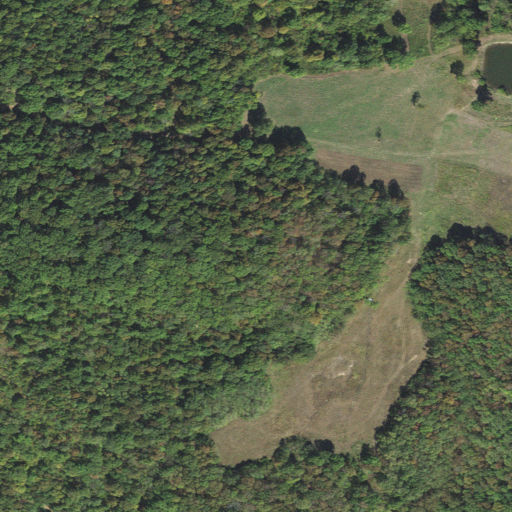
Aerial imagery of mountain in Arkansas named Fortune Mountain containing deciduous forest and grassland